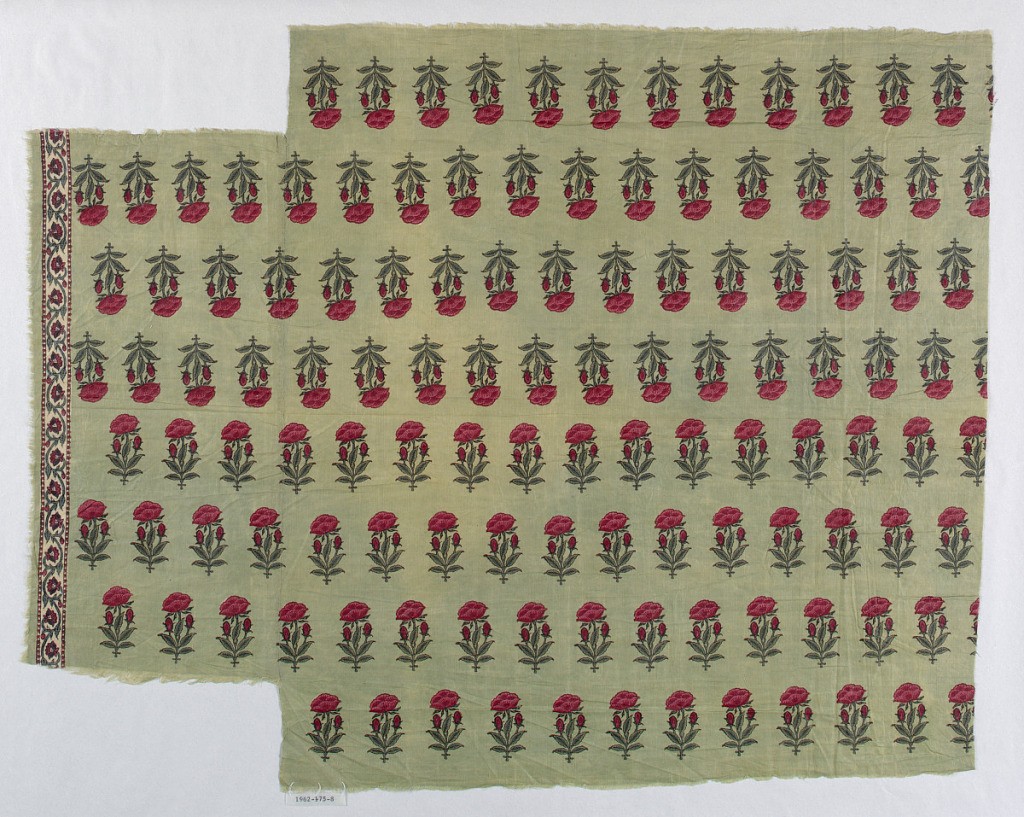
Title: Textile
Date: late 18th–early 19th century
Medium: cotton Technique: block printed
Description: Fragment in red and green on light green ground. Stylized, allover floral pattern of a poppy seed plant. One border stripe present showing small-scale floral design on white background.